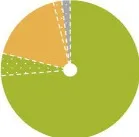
Proportions of food items acquired from each type of food environment per dietary diversity group (A-K), reported in a diet quality questionnaire in San Din Daeng village, Thailand (n = 31; 240 food items). 'Shared' refers to food items acquired from food sharing.
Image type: pathology (gram)